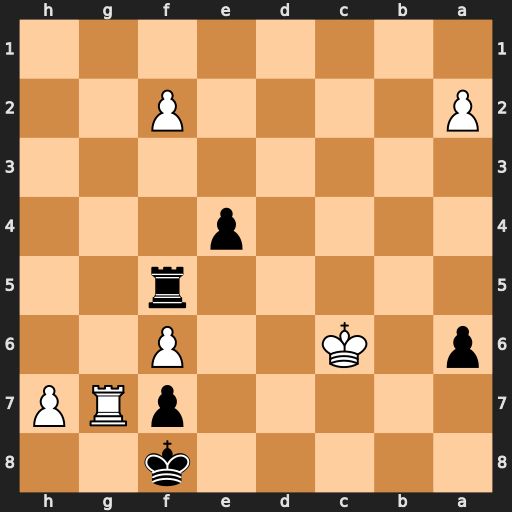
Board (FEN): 5k2/5pRP/p1K2P2/5r2/4p3/8/P4P2/8
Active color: b
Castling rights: -
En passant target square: -
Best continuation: Rxf6+ Kd5 Kxg7